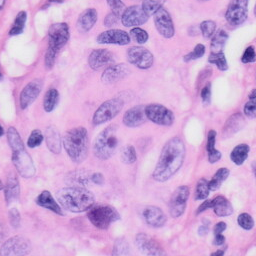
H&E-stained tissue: Skin